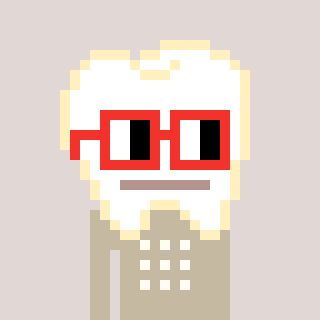
a pixel art character with square red glasses, a tooth-shaped head and a bege-colored body on a warm background